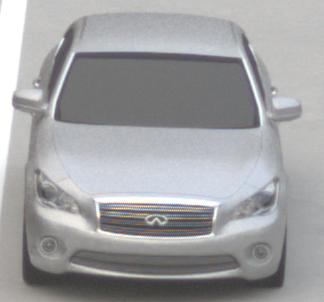
Make: Infiniti
Model: M 37
Detailed model: M (Y51)
Model produced from: 2010/10
Model produced until: 2013/11
Doors: 4
Color: white
Road condition: dry road
Daytime: sunrise or sunset
Contrast: low contrast